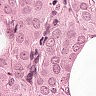
Metastatic tissue present: yes